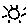
Label: sun